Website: lowes
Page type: address-validator
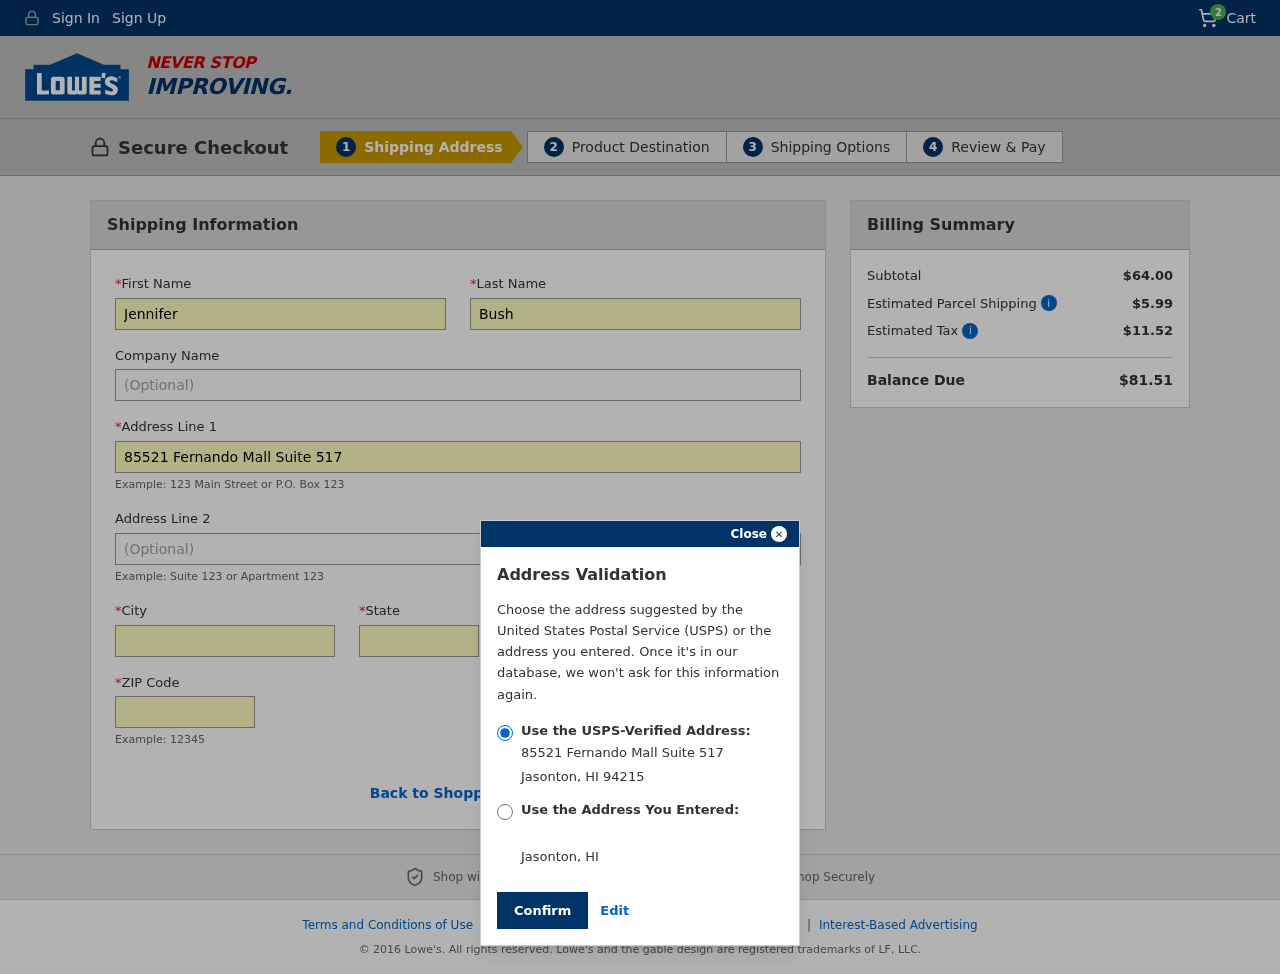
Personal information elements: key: PII_CITY
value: Jasonton
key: PII_FIRSTNAME
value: Jennifer
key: PII_LASTNAME
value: Bush
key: PII_POSTCODE
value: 94215
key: PII_STATE
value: Hawaii
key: PII_STATE_ABBR
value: HI
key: PII_STREET
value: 85521 Fernando Mall Suite 517
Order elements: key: ORDER_NUM_ITEMS
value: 2
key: ORDER_SUBTOTAL
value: $64.00
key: ORDER_SHIPPING_COST
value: $5.99
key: ORDER_TAX
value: $11.52
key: ORDER_TOTAL
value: $81.51